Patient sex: F
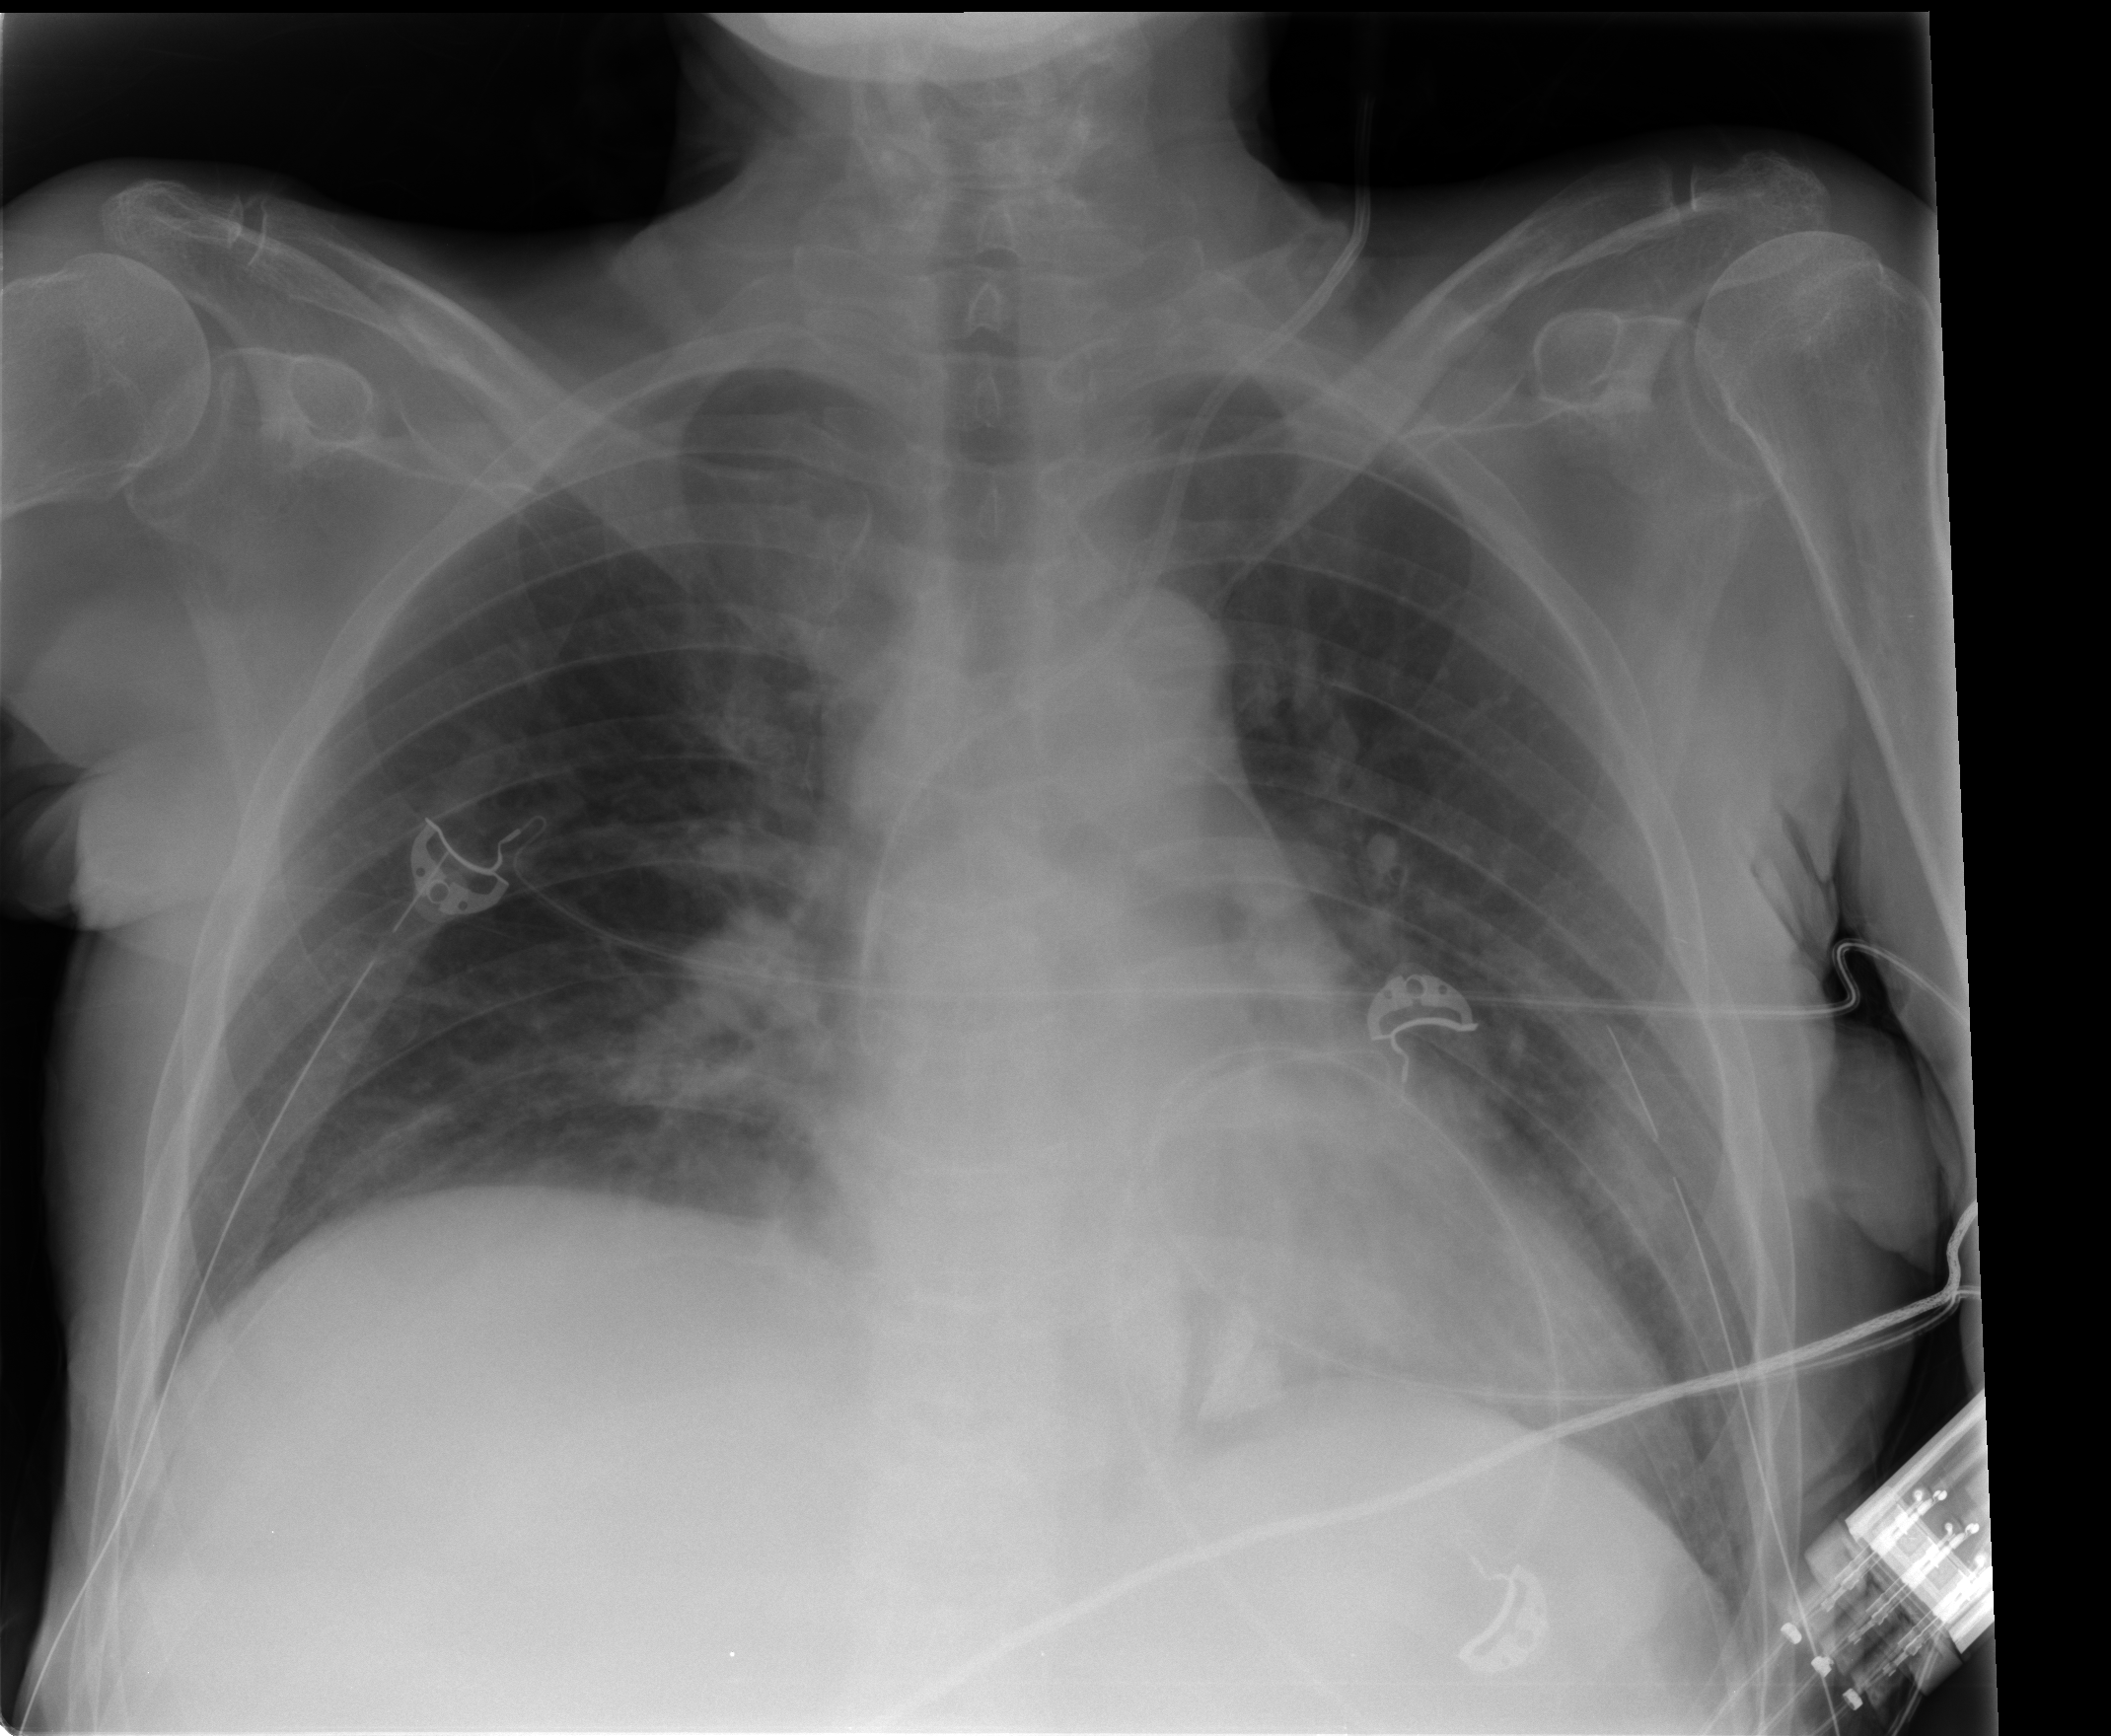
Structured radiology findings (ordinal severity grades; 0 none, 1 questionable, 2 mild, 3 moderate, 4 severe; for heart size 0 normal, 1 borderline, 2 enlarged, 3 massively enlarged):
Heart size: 1
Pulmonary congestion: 1
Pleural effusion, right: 0
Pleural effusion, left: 0
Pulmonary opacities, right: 0
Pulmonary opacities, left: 0
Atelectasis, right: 0
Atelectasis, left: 0